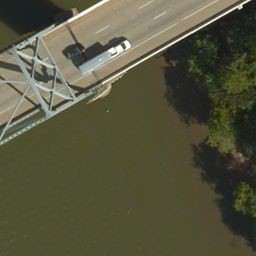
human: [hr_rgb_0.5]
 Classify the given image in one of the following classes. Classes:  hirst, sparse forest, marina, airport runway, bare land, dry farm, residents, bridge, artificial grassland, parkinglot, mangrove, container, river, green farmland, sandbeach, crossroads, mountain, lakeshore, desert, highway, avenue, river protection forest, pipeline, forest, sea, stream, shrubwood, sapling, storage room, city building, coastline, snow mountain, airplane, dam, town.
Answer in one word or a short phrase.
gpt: bridge